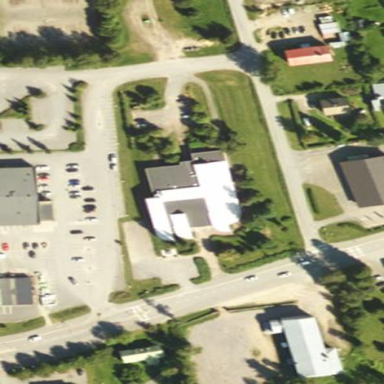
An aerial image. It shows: Civic building with white exterior.